Interaction volume radius: 5 \u00c5
Interaction volume height: 15 \u00c5
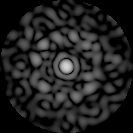
Disorder parameter: 0.7499